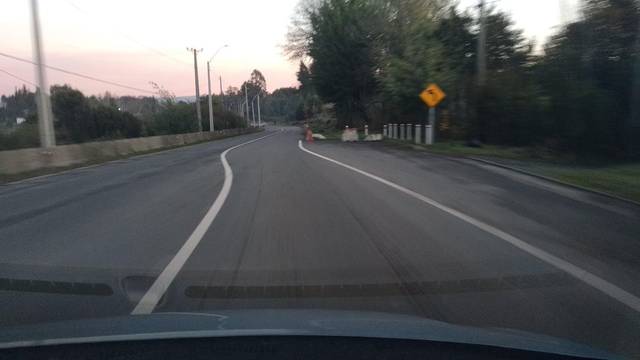
Region: Chile
Coordinates: -39.781, -73.242